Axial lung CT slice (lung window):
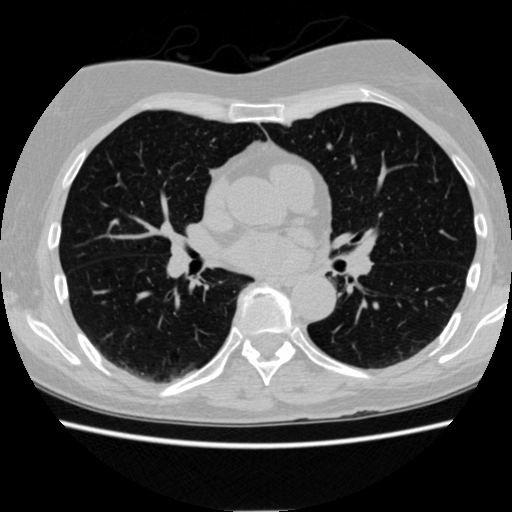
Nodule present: no